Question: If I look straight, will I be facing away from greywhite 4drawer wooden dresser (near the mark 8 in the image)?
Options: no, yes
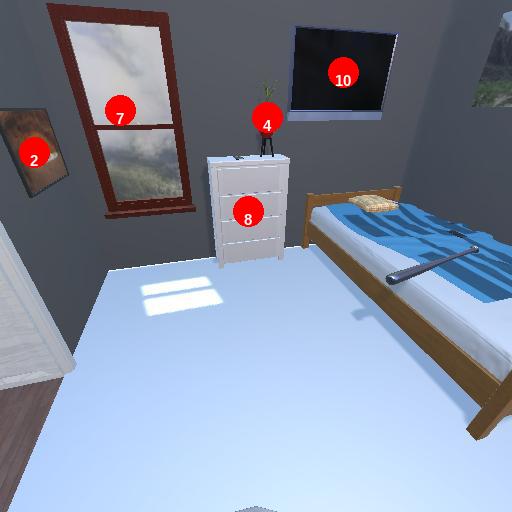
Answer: no